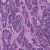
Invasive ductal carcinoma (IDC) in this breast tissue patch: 1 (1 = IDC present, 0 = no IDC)